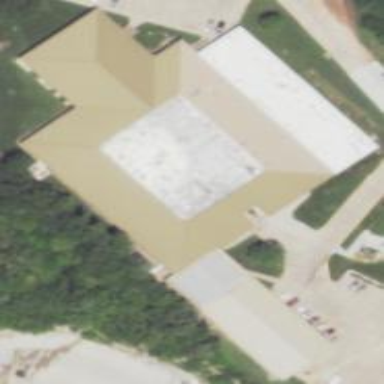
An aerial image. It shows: Office building.